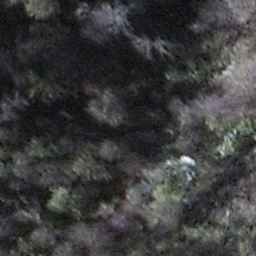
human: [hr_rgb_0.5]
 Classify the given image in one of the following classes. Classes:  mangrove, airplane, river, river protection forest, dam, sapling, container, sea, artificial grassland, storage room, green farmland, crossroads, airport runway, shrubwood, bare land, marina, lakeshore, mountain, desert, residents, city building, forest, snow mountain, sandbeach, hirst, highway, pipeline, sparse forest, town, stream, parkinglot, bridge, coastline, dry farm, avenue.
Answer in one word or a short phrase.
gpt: shrubwood